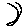
Label: moon